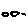
Label: cloud